Interaction volume radius: 10 \u00c5
Interaction volume height: 20 \u00c5
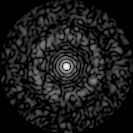
Disorder parameter: 0.8533